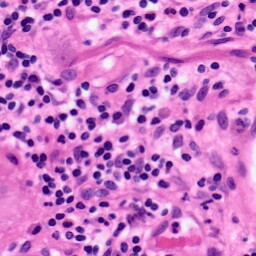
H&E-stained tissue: Pancreatic